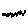
Label: zigzag